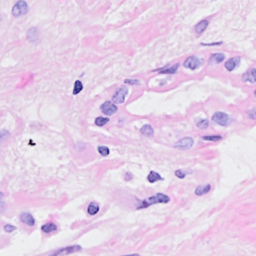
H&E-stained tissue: Breast